Question: I've implemented the following action attribute in my MVC solution.
'''
[AttributeUsage(AttributeTargets.Class | AttributeTargets.Method, Inherited = true, AllowMultiple = true)]
public class AuthorizeADAttribute : AuthorizeAttribute
{
public string[] Groups { get; set; }
protected override bool AuthorizeCore(HttpContextBase httpContext)
{
if (base.AuthorizeCore(httpContext))
{
/* Return true immediately if the authorization is not
locked down to any particular AD group */
if (Groups == null)
return true;
foreach (var group in Groups)
if (httpContext.User.IsInRole(group))
return true;
}
return false;
}
}
'''
And invoked it like this:
'''
public const string Admin = "MY_DOMAIN\Admins";
public const string Users = "MY_DOMAIN\Users";
public const string AddUser = "MY_DOMAIN\AddUser";
[AuthorizeAD(Groups = new string[] { Admin, Users })]
public ActionResult GridData(...)
{ ... }
[AuthorizeAD(Groups = new string[] { Admin, Users, AddUser })]
public ActionResult Add(...)
{ ... }
'''
It seemed like it was working fine so far (locally without a problem), until someone noticed (on another question I posted), that I've been receiving 401 errors on the deployed instance.

I think my AuthorizeADAttribute need to be reworked, unless anyone has an idea of what the issue could be on the host environment. The idea is that a user must be in the admin or user group on the active directory to access the site, and if he/she is assigned to the user role, they need to belong to one other group as well, eg: Add, Delete, Update, etc...
So far I'm pretty much stumped :/
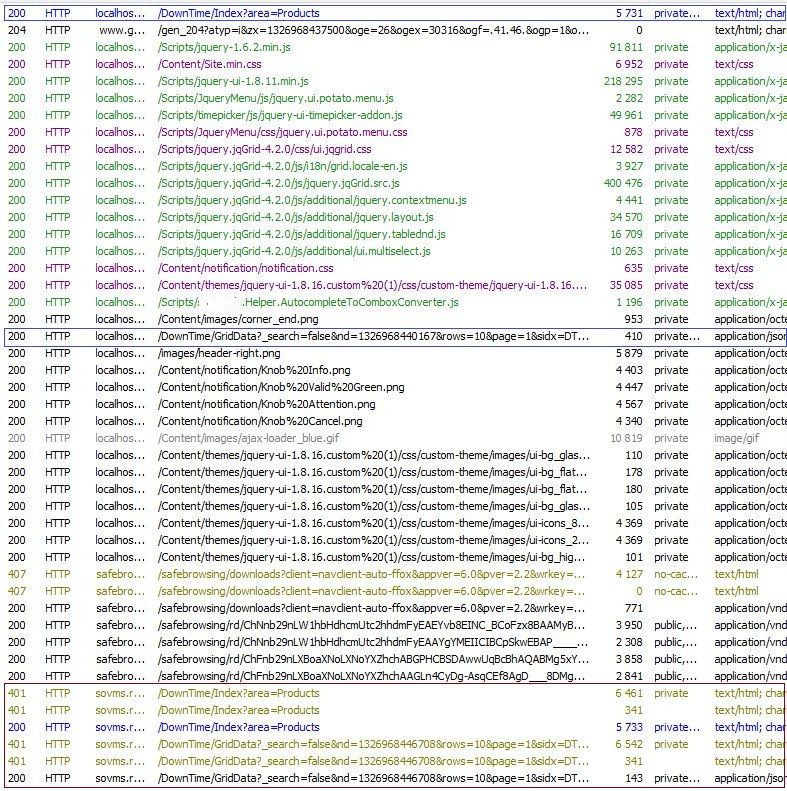
Answer: > It seemed like it was working fine so far (locally without a problem),
until someone noticed (on another question I posted), that I've been
receiving 401 errors on the deployed instance
That's perfectly normal and it is how <URL> works. It's a challenge-response authentication protocol meaning that the server challenges the client by sending a 401 page to which the client responds, ... So the 401s you are seeing are parts of the challenge that the server sent to the client to authenticate himself. You see that in the end the client successfully responded to the challenge and was authenticated with a 200 success.
I don't think that you should be reworking anything with your custom authorize attribute. It's just that you probably don't need it as you could achieve similar functionality with the default Authorize attribute:
'''
[Authorize(Roles = "MY_DOMAIN\Admins,MY_DOMAIN\Users" })]
public ActionResult GridData(...)
'''